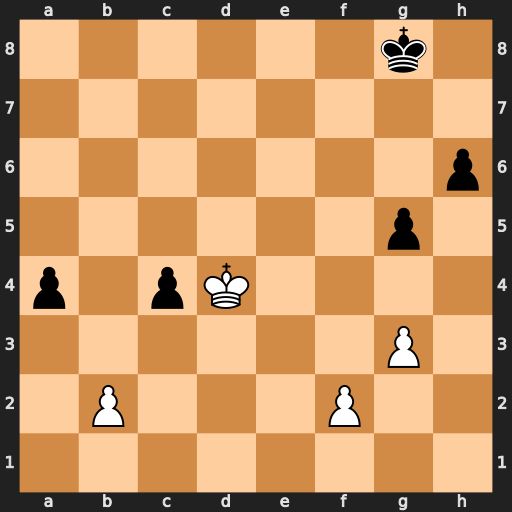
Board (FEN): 6k1/8/7p/6p1/p1pK4/6P1/1P3P2/8
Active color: w
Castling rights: -
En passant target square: -
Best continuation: g4 Kg7 Kxc4 h5 gxh5